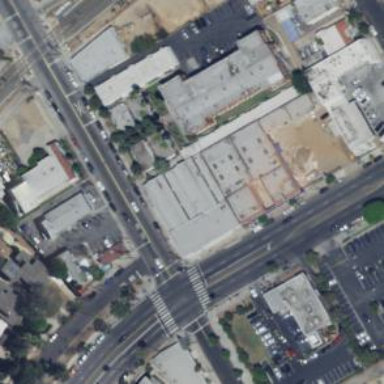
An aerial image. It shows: Commercial building.